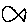
Label: fish